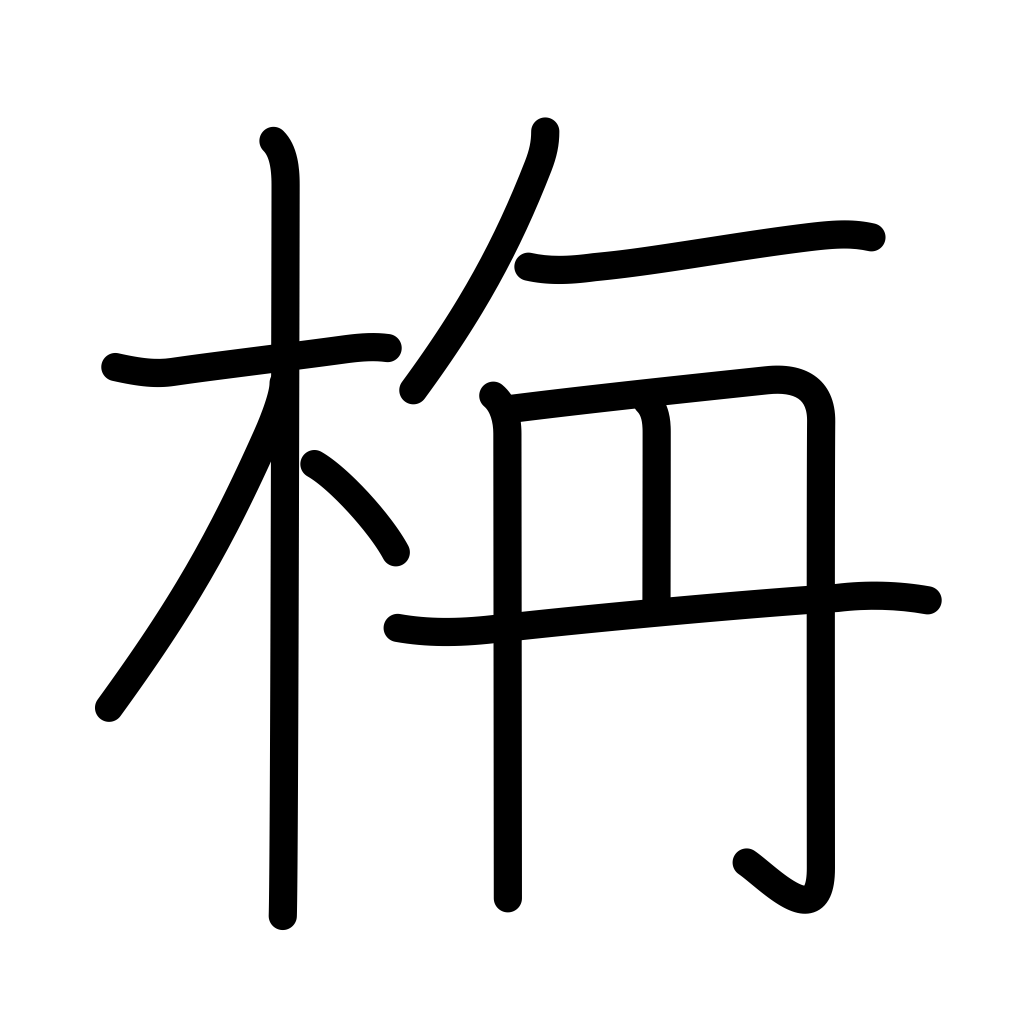
Meaning: maple tree, colorful autumn foliage